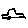
Label: car